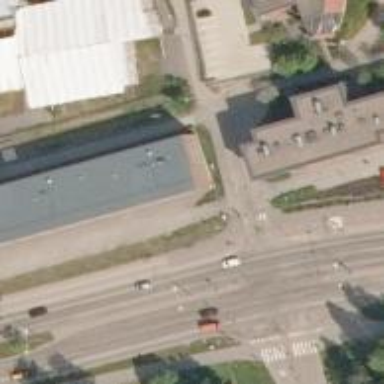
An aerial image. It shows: Asphalt cycleway with crossing.